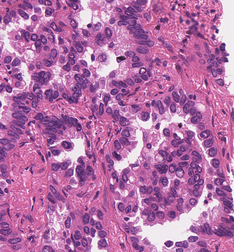
Tumor epithelial tissue: yes
Tumor-associated stroma tissue: yes
Normal tissue: no